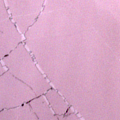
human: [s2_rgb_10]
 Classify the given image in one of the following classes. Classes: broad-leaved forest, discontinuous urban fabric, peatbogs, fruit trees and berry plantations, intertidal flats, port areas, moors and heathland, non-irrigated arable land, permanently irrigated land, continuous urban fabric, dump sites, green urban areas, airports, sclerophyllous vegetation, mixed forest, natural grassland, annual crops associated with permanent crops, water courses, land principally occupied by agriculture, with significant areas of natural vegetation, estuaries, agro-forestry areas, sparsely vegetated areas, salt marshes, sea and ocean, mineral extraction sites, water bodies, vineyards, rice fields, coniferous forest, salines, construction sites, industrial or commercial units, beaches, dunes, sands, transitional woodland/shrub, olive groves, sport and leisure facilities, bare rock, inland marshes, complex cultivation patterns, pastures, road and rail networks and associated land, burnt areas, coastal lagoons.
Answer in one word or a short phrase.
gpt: sea and ocean